Field crop: tomato
Growth stage: 1
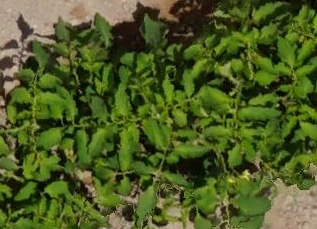
Species: tomato